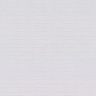
Metastatic tissue present: no